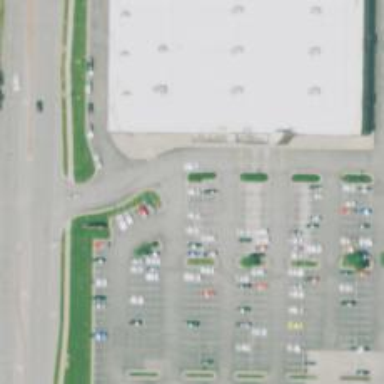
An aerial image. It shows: Parking space is available.